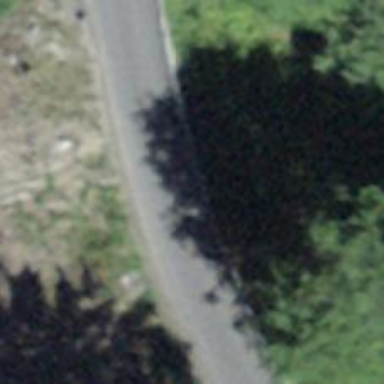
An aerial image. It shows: Kerb with raised edge.